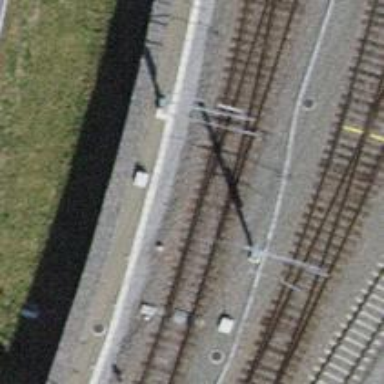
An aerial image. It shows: Yard with single rail track. The railway track is electrified with contact line for service purposes.